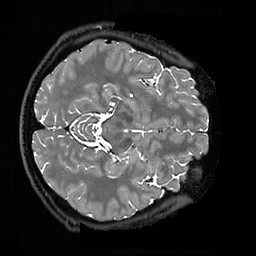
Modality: T2w
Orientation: axial
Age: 23
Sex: male
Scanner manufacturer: ge
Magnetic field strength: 3 T
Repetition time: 3.202 s
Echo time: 0.05923 s